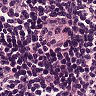
Metastatic tissue present: no